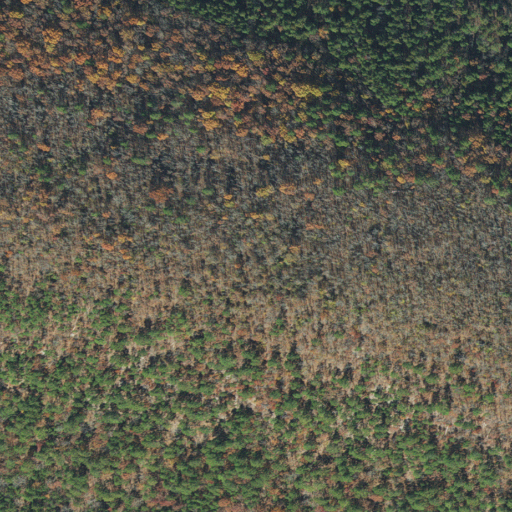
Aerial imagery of ridge(s) in Arkansas named Jack Mountain containing deciduous forest, evergreen forest, mixed forest, and open development